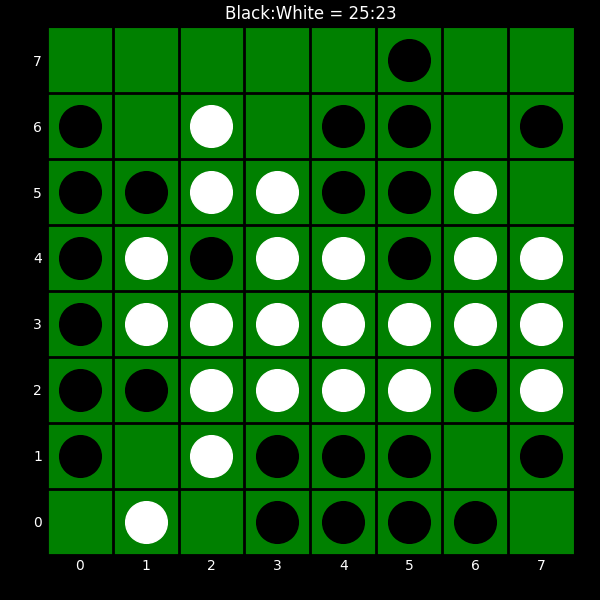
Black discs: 25
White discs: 23